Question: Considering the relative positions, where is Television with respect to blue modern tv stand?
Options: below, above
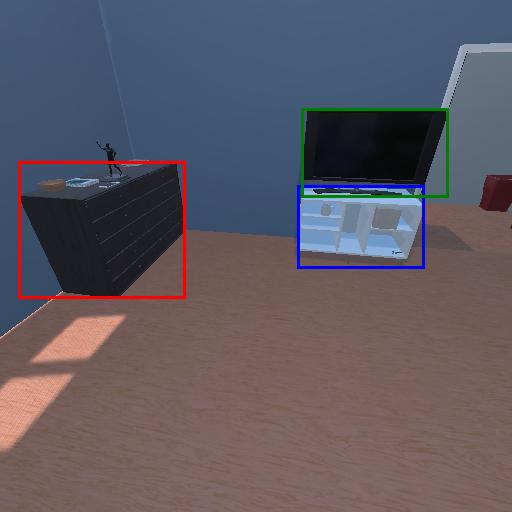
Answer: below